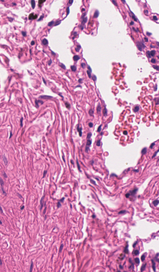
Tumor epithelial tissue: no
Tumor-associated stroma tissue: yes
Normal tissue: no